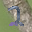
Label: 2